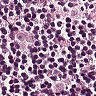
Metastatic tissue present: yes